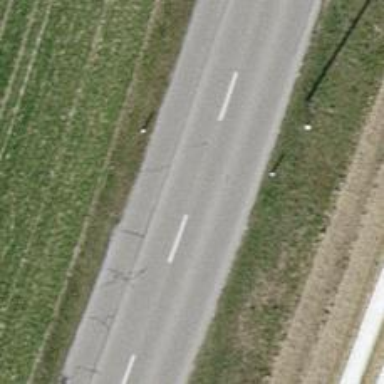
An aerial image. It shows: Secondary road with asphalt surface.